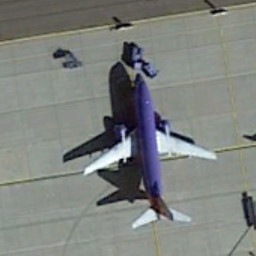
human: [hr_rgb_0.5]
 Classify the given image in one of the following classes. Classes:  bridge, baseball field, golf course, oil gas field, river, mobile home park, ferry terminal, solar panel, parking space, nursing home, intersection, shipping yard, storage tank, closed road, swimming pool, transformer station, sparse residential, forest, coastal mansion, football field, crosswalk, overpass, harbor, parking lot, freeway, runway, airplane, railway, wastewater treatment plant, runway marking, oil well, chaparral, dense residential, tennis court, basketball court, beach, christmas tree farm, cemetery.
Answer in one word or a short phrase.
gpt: airplane